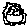
Label: sun